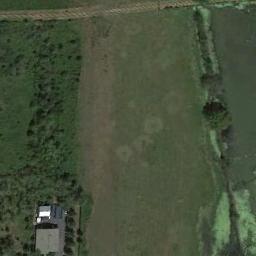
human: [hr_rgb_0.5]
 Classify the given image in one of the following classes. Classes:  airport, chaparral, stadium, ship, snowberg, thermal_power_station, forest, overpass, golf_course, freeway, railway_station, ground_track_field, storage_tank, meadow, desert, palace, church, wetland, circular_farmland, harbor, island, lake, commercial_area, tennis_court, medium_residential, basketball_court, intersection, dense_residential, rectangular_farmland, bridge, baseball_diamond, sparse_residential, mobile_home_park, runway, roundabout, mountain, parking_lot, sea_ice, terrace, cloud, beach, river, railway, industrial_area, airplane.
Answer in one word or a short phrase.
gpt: meadow